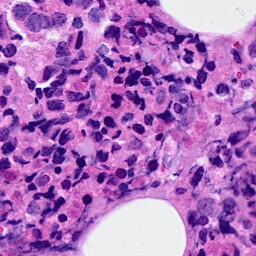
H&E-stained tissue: Breast